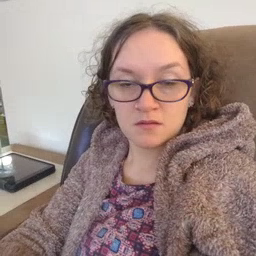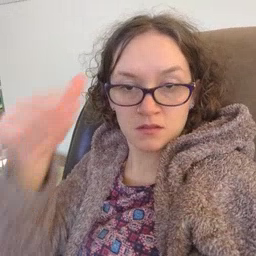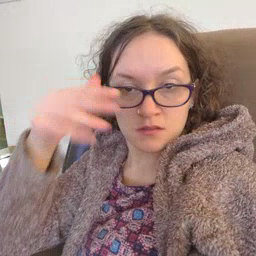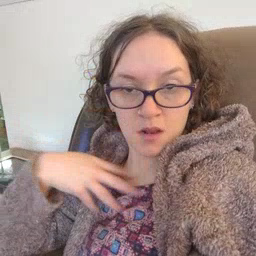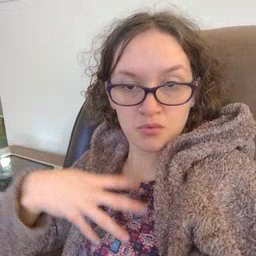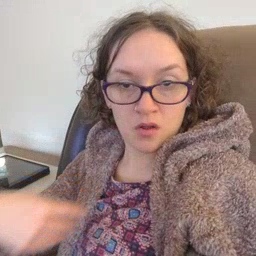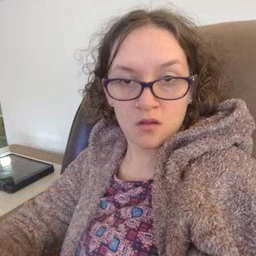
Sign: zebra